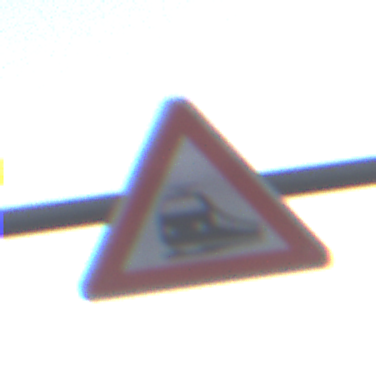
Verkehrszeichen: Bahnuebergang
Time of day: SunriseSunset
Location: Outdoor (Nature)
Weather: PartlyCloudy
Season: NotSpecified
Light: Natural